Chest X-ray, PA view. Patient: 3 years old, sex M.
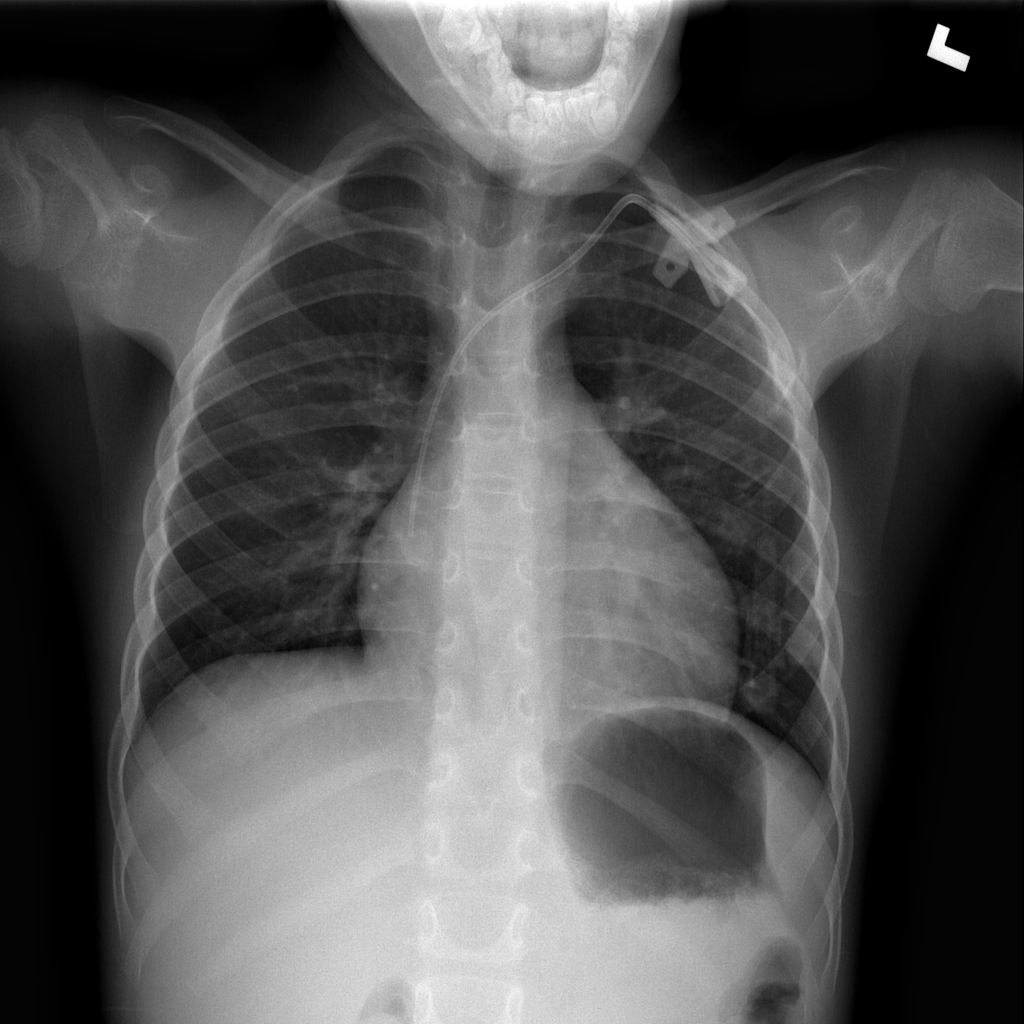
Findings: Cardiomegaly